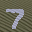
Label: 7